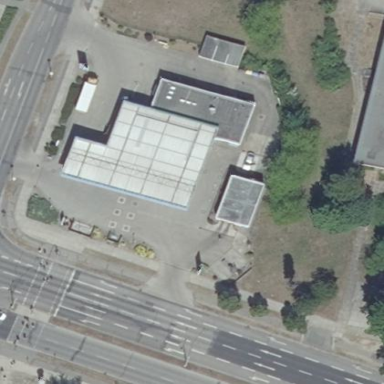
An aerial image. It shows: Building that serves as fuel station.